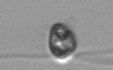
Label: flagellate_morphotype1